Question: I'm writing a script to crawl each thread content of a forum that is not using jQuery. So I add js code to load jQuery (it will show at last).
It does work when I type '$.fn.jquery' in Chrome console and it return ''1.11.1''. So can I use jQuery handily?
Sure not. I type '$('a')' and it just only return '[<a href="index.php?">foo</a>]', it has only element in array, but this forum does has more and more hyperlinks.
: If I type '$('a[href=bar]')'(or some other id) it will return '[<a href="index.php?">bar</a>]'.
I try other way like '$('*').find('a')' it return the same.
BTW, there is only one iframe in the forum.

Can anyone has idea or meet same issue?
---
Below is js code of loading jQuery.
'''
(function () {
function loadScript(url, callback) {
var script = document.createElement("script")
script.type = "text/javascript";
if (script.readyState) { //IE
script.onreadystatechange = function () {
if (script.readyState == "loaded" || script.readyState == "complete") {
script.onreadystatechange = null;
callback();
}
};
} else { //Others
script.onload = function () {
callback();
};
}
script.src = url;
document.getElementsByTagName("head")[0].appendChild(script);
}
loadScript("https://ajax.googleapis.com/ajax/libs/jquery/1/jquery.min.js", function () {
//jQuery loaded
console.log('jquery loaded');
});
})();
'''
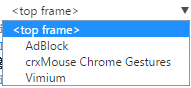
Answer: everyone:
I found the problem that the forum has. I debug in the jquery.js and found after
'''
push.apply( results,
newContext.querySelectorAll( newSelector )
'''
(it is at line 864, <URL>
'results' just push element in it, and then I found another js from the forum called 'common.js' define the 'function push', like this:
'''
Array.prototype.push = function(value) {
this[this.length] = value;
return this.length;
}
'''
So the 'function push' does the wrong thing.
This question may be not a good question, because this situation is too special. But I learn how to debug from the js code and override native function arbitrarily.
Finally, thanks for everyone who helped me.